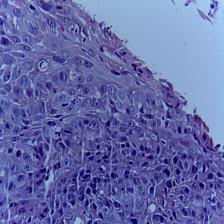
Diagnosis: OSCC